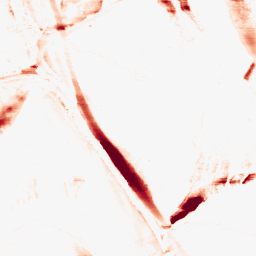
Category: morphological
Decomposition family: morphological_ellipse
Decomposition parameters: operation: opening
width: 5
height: 30
Upsampling method: cubic_catmull_rom
Upsampling parameters: scale: 2
Upsampling scale: 2